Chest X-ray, AP view. Patient: 32 years old, sex M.
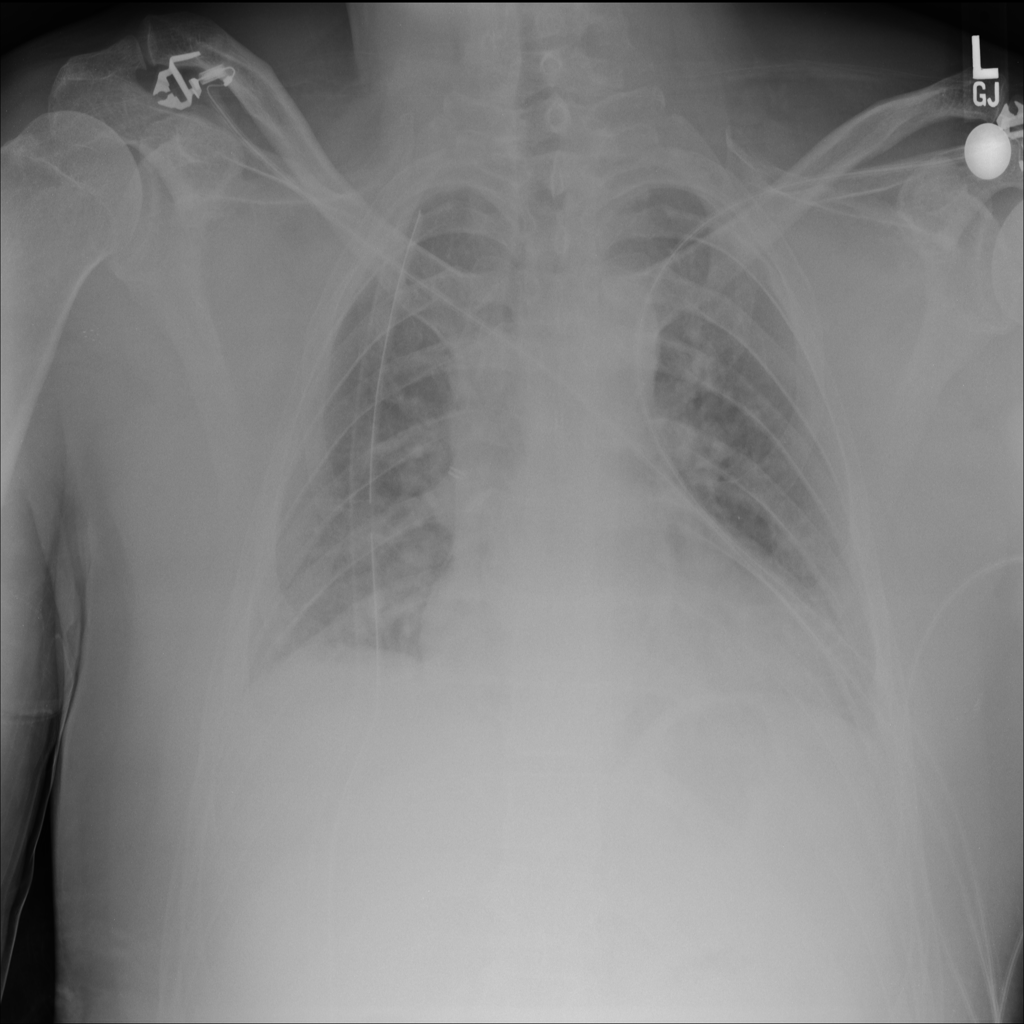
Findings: No Finding